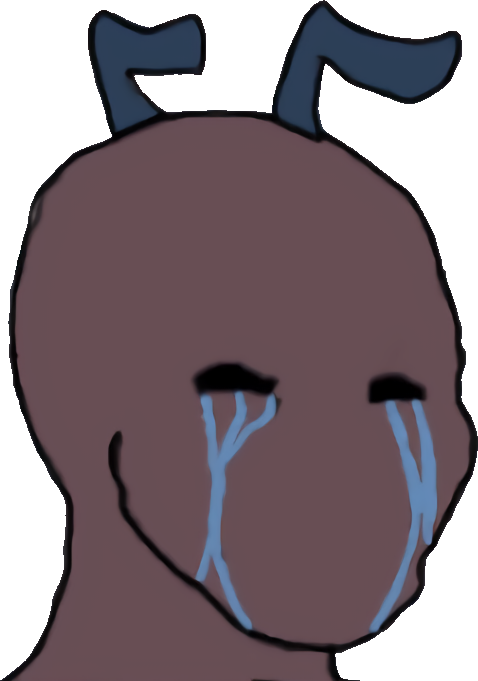
Label: 5_Crying_Wojak